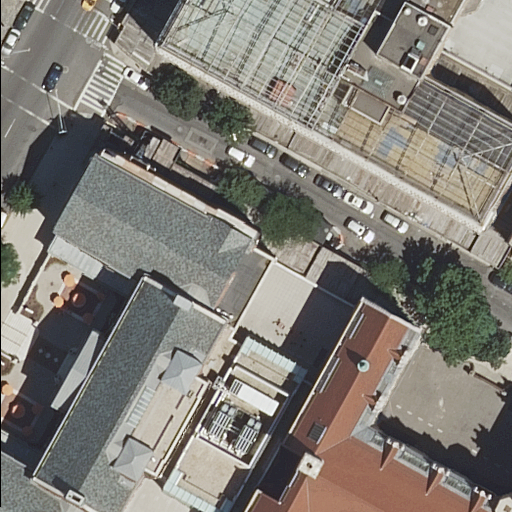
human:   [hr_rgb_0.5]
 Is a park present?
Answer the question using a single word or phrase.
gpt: yes

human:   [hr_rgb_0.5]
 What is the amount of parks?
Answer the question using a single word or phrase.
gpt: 1

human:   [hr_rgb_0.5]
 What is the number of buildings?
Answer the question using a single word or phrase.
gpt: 4

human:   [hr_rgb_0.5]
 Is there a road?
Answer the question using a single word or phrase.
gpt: yes

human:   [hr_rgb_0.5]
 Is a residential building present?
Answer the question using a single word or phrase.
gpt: yes

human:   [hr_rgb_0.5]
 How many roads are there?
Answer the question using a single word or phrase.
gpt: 2

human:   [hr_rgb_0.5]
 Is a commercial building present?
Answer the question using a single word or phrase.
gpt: no

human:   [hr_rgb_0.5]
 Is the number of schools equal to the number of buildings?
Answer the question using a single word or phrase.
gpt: no

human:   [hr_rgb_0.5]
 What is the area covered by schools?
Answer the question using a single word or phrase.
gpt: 3045m2

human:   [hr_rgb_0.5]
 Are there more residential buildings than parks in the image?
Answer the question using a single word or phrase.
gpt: yes

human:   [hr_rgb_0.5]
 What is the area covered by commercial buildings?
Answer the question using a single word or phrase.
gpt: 0m2

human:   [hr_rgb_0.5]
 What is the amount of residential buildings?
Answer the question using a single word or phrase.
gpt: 3

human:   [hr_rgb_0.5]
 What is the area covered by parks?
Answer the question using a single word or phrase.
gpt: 203m2

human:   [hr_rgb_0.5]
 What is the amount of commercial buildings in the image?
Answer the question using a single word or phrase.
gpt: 0

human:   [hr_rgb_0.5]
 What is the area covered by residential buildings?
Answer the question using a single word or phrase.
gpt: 2789m2

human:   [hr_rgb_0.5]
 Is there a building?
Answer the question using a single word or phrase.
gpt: yes

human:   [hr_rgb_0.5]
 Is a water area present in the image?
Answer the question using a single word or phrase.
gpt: no

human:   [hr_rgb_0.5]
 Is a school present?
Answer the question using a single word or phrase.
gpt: yes

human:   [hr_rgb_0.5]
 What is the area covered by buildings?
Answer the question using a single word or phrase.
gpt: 4538m2

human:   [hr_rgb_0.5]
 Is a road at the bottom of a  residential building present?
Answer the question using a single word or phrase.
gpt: no

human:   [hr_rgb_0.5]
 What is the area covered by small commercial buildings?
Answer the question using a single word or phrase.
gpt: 0m2

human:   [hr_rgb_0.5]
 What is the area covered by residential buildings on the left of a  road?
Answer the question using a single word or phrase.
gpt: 872m2

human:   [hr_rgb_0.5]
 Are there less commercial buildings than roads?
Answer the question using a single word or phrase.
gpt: yes

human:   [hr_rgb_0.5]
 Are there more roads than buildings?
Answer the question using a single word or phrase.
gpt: no

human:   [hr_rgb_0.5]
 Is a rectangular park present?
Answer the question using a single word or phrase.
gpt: yes

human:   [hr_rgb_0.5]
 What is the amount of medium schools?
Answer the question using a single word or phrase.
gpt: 0

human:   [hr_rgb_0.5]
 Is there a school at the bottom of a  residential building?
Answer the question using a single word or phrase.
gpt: yes

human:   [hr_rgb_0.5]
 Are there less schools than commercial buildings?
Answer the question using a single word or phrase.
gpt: no

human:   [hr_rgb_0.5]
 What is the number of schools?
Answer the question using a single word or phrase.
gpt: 1

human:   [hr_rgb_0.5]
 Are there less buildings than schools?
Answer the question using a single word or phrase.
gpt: no

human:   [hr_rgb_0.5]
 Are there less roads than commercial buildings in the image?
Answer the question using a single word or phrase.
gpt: no

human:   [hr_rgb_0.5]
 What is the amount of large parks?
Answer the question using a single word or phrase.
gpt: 0

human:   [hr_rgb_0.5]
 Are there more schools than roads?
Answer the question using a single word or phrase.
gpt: no

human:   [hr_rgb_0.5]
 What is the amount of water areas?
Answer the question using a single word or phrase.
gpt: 0

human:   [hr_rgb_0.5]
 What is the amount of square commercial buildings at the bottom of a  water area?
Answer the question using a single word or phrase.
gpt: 0

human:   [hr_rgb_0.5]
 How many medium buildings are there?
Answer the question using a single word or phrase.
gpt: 0

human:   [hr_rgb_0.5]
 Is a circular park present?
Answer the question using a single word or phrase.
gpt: no

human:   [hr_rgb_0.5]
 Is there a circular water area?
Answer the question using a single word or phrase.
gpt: no

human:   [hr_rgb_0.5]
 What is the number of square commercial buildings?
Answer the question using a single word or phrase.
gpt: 0

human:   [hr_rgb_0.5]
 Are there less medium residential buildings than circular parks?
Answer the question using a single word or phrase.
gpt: no

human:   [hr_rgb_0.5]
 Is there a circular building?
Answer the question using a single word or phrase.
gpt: no

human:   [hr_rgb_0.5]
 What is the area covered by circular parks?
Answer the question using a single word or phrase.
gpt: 0m2

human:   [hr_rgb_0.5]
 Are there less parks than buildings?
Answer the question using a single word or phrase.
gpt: yes

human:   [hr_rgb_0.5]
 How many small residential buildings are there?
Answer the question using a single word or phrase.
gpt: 1

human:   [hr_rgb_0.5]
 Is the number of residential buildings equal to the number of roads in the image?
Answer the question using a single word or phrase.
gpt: no

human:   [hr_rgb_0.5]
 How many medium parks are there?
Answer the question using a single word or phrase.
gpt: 1

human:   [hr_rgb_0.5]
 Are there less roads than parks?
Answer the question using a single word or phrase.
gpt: no

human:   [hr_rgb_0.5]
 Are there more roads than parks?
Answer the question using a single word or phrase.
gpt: yes

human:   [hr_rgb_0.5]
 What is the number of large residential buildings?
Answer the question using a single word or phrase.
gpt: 2

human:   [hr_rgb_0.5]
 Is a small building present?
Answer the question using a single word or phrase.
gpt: yes

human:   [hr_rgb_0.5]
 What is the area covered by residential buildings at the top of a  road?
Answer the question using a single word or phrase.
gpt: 0m2

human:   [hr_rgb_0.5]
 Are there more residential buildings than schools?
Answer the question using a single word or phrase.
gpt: yes

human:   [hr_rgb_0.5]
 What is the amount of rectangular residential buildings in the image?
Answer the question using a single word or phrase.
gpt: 2

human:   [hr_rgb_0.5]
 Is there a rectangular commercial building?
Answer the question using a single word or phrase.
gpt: no

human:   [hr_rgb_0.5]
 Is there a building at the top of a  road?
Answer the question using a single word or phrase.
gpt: no

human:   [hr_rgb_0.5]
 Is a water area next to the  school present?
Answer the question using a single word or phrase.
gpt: no

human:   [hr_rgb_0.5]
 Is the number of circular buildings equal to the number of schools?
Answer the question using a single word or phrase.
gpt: no

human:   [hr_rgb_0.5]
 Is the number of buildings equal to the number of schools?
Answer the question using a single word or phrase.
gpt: no

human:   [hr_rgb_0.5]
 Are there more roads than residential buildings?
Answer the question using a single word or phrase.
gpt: no

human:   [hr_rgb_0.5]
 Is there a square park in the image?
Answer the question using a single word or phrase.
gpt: no

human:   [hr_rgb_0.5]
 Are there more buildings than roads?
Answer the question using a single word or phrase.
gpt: yes

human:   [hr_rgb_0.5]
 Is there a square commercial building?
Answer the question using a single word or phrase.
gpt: no

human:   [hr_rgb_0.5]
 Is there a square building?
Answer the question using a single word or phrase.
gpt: no

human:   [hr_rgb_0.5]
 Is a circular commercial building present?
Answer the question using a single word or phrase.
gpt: no